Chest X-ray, AP view. Patient: 72 years old, sex F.
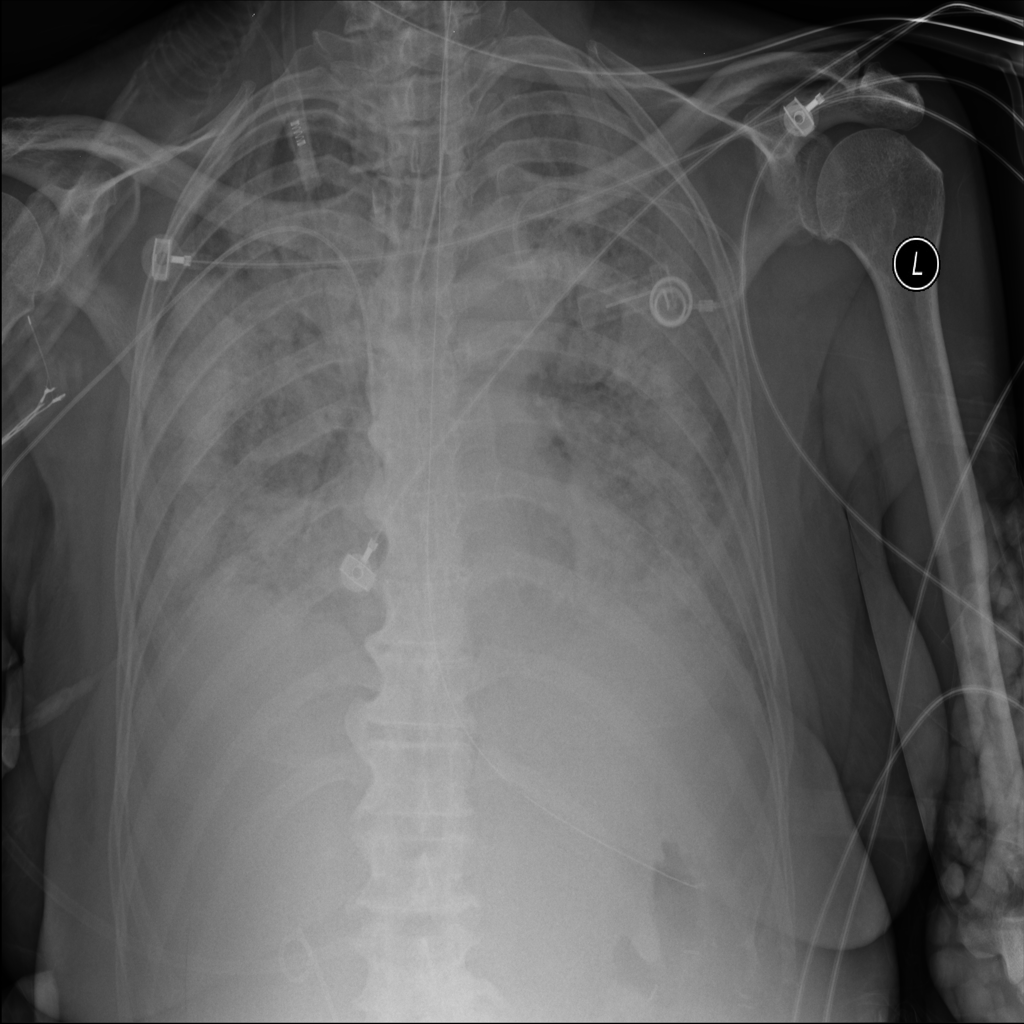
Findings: Infiltration